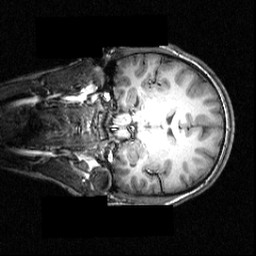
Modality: T1w
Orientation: coronal
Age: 20
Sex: female
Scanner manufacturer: siemens
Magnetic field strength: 3.951 T
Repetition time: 1.5 s
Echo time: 0.00335 s